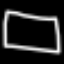
Label: square